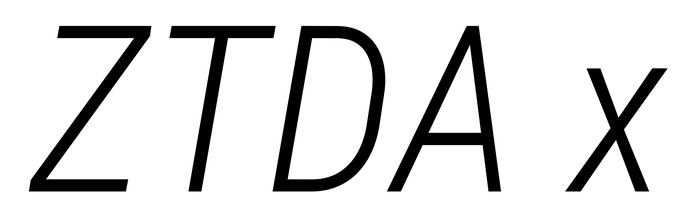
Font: Roboto-Italic_Condensed_Light_Italic